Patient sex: F
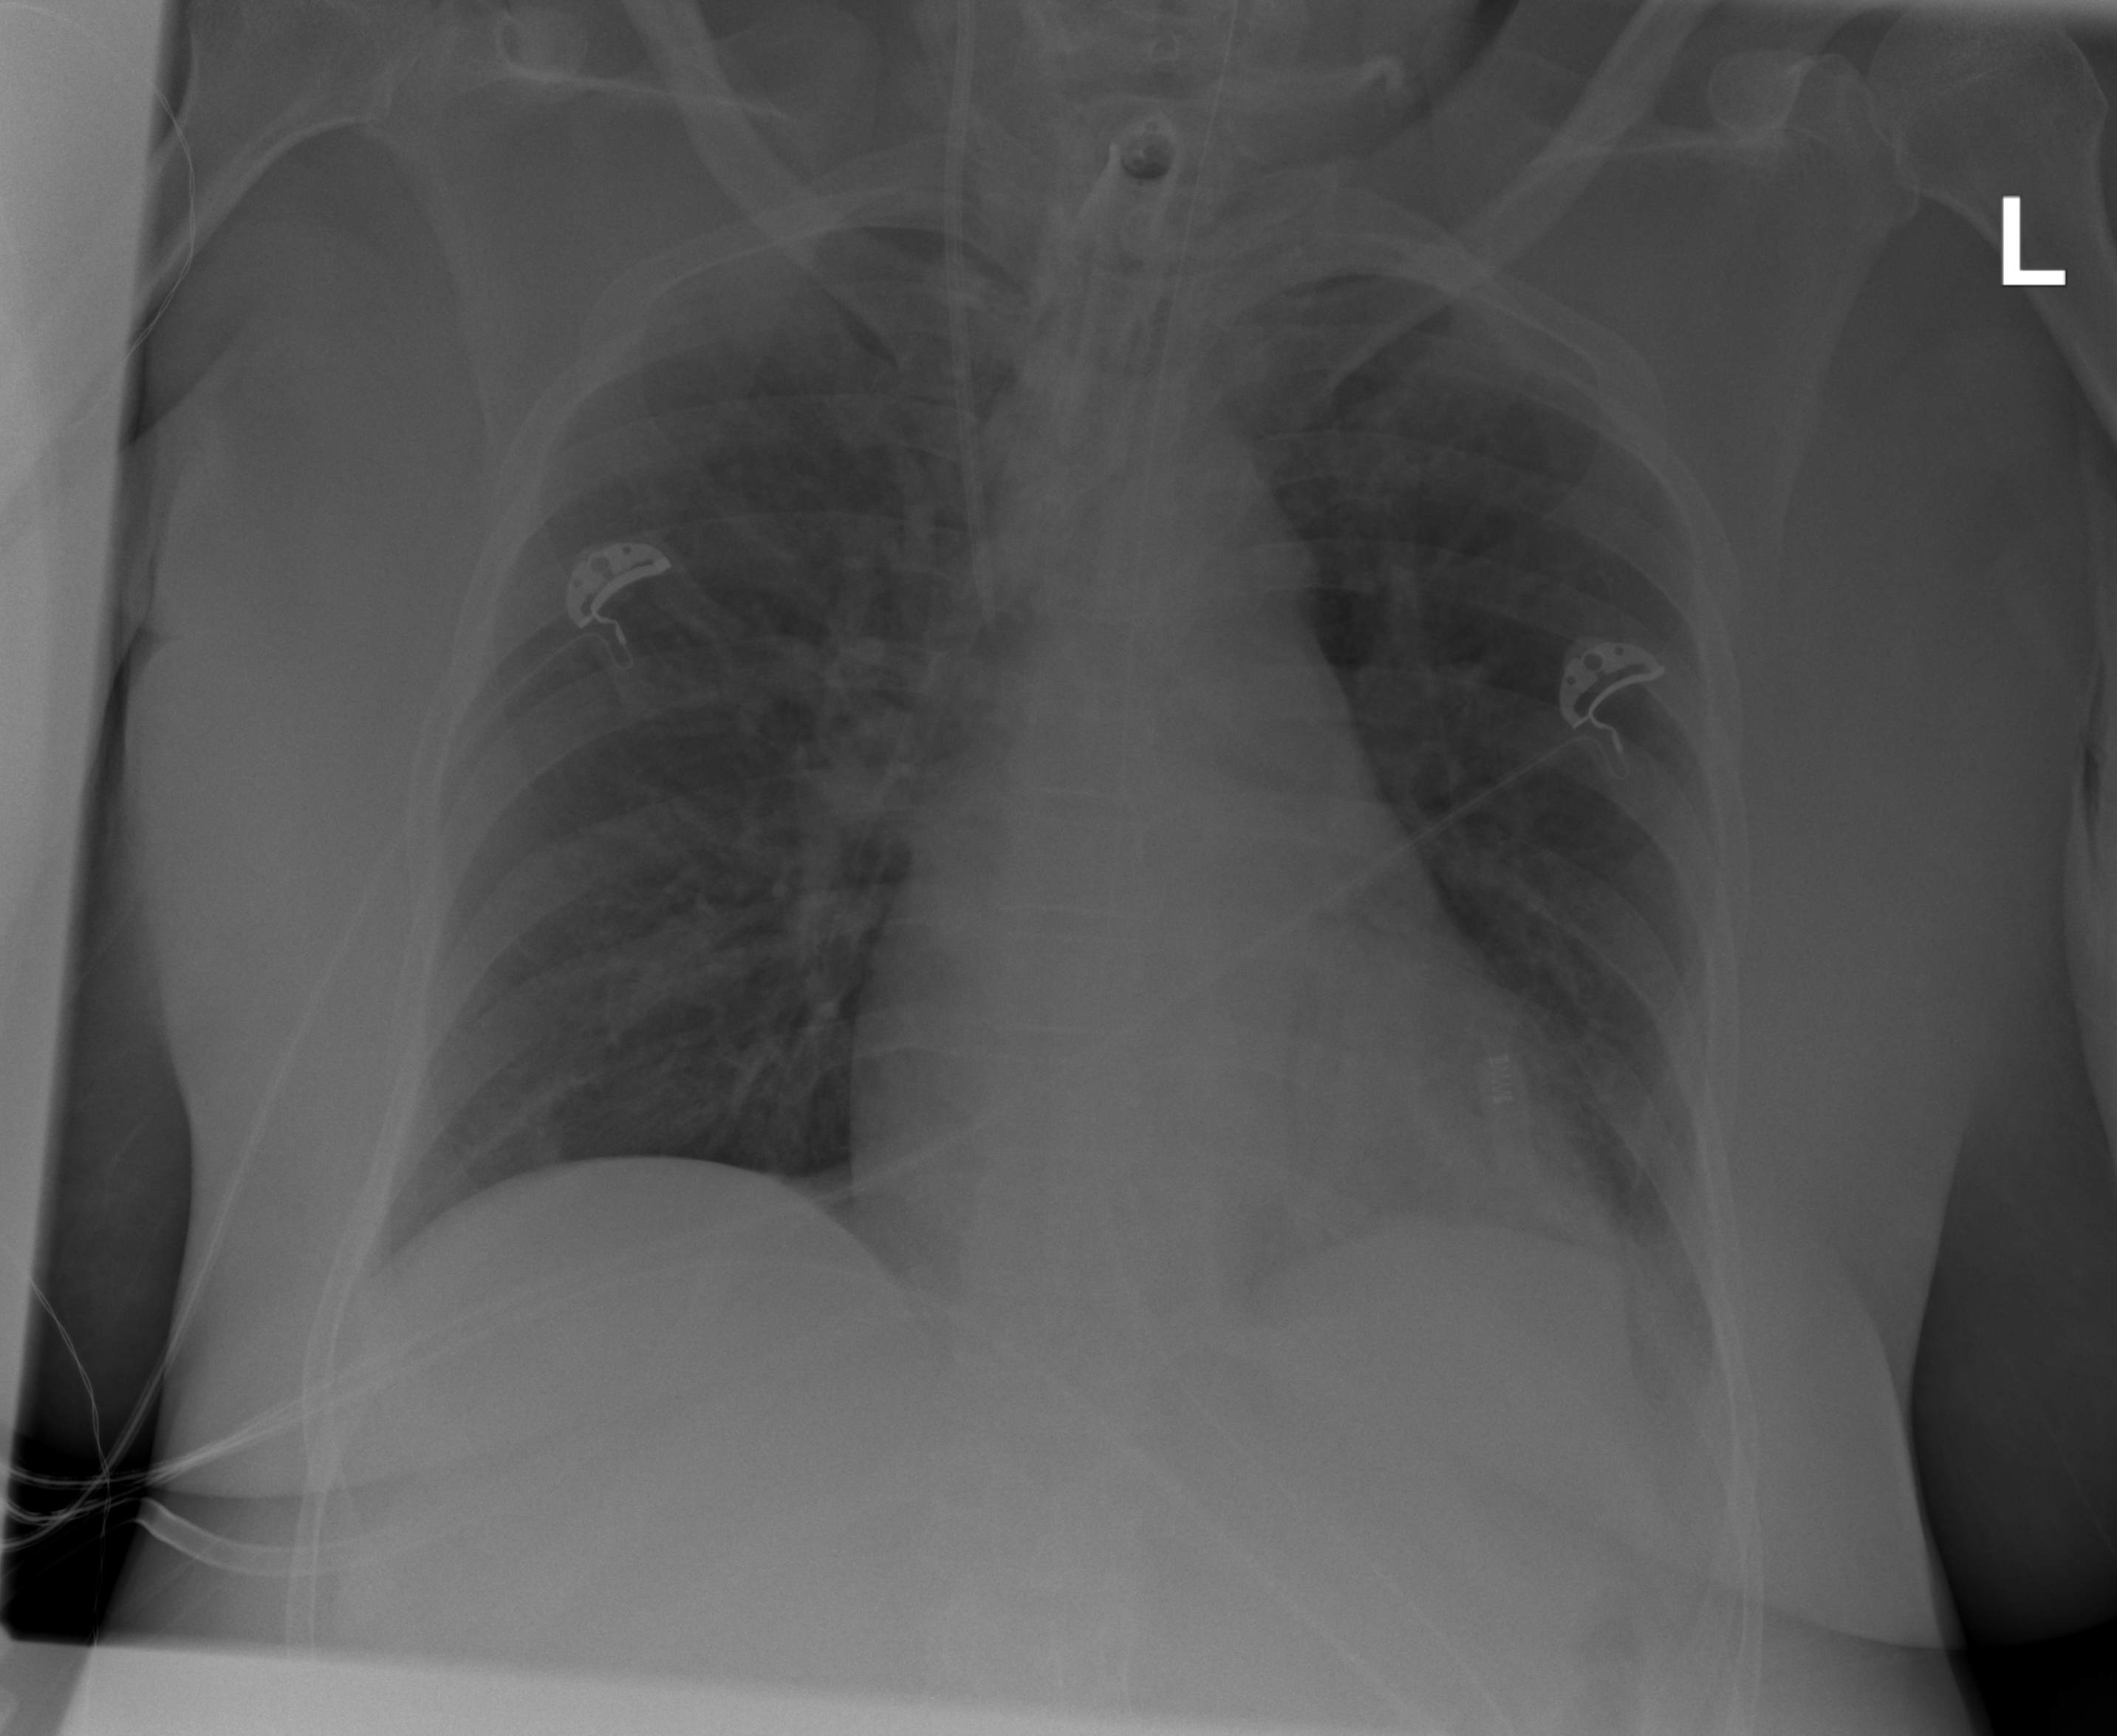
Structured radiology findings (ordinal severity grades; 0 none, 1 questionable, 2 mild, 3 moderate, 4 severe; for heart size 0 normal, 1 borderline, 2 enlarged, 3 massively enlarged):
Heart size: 2
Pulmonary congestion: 1
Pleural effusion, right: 0
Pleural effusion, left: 1
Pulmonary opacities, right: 0
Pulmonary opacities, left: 0
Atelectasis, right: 0
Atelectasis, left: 2